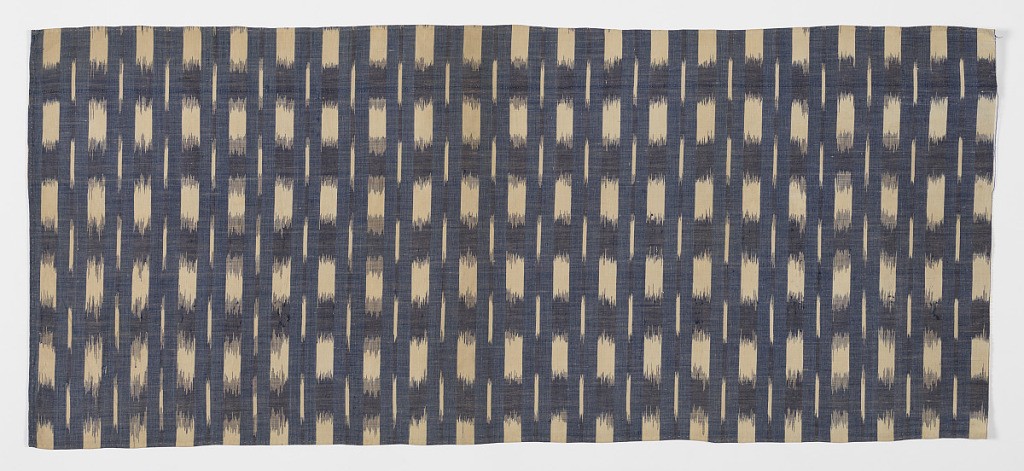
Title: Textile
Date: late 18th century
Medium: cotton Technique: wefts tie-dyed before weaving (weft ikat)
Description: Narrow and wide bands of weft ikat in dark indigo and cream alternating with solid bands of medium-hue indigo.